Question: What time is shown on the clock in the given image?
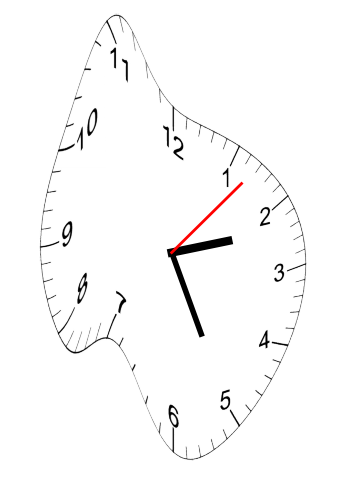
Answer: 02:25:07